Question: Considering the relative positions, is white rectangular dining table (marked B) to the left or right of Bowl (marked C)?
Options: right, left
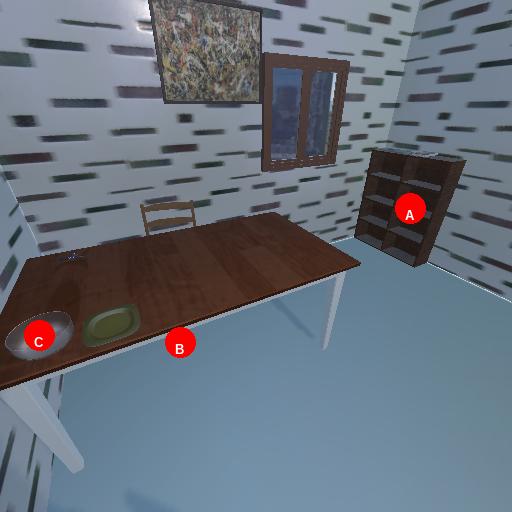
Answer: right